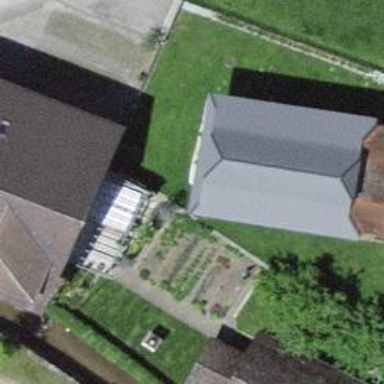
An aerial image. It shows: Barn.